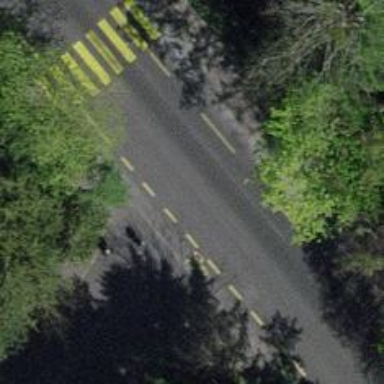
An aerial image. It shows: Tertiary road with asphalt surface. It has lanes for cyclists on both sides.